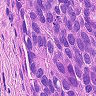
Metastatic tissue present: yes